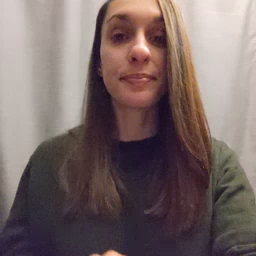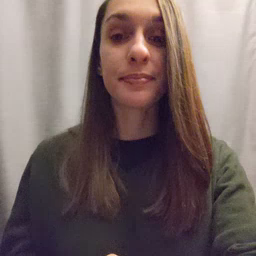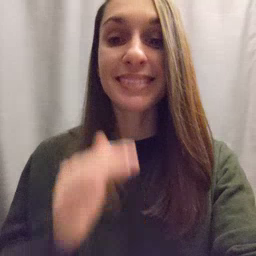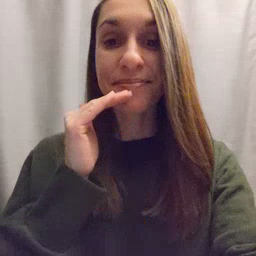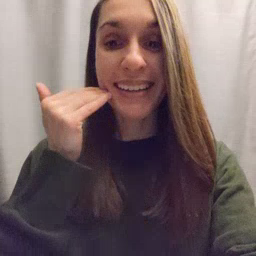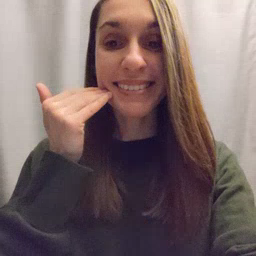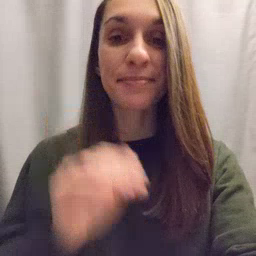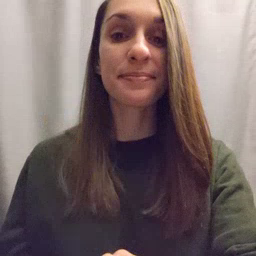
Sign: smile